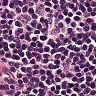
Metastatic tissue present: no